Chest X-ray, AP view. Patient: 39 years old, sex M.
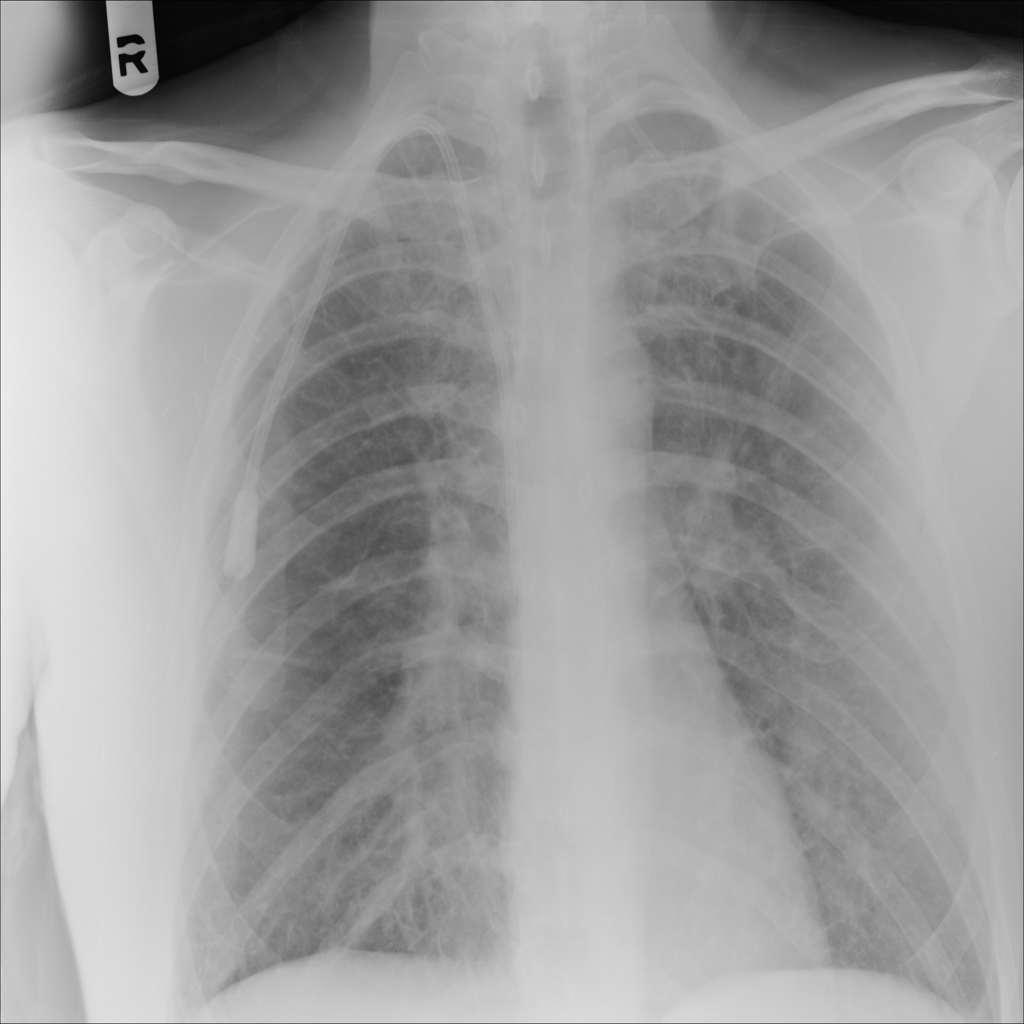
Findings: Nodule